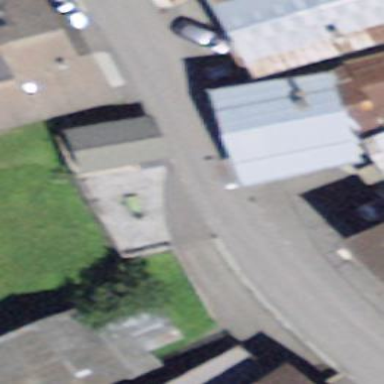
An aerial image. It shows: Building.